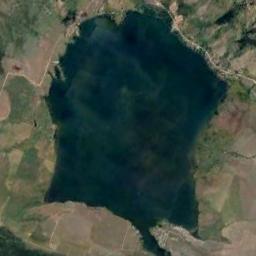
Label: lake